Field crop: maize
Growth stage: 2
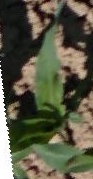
Species: maize